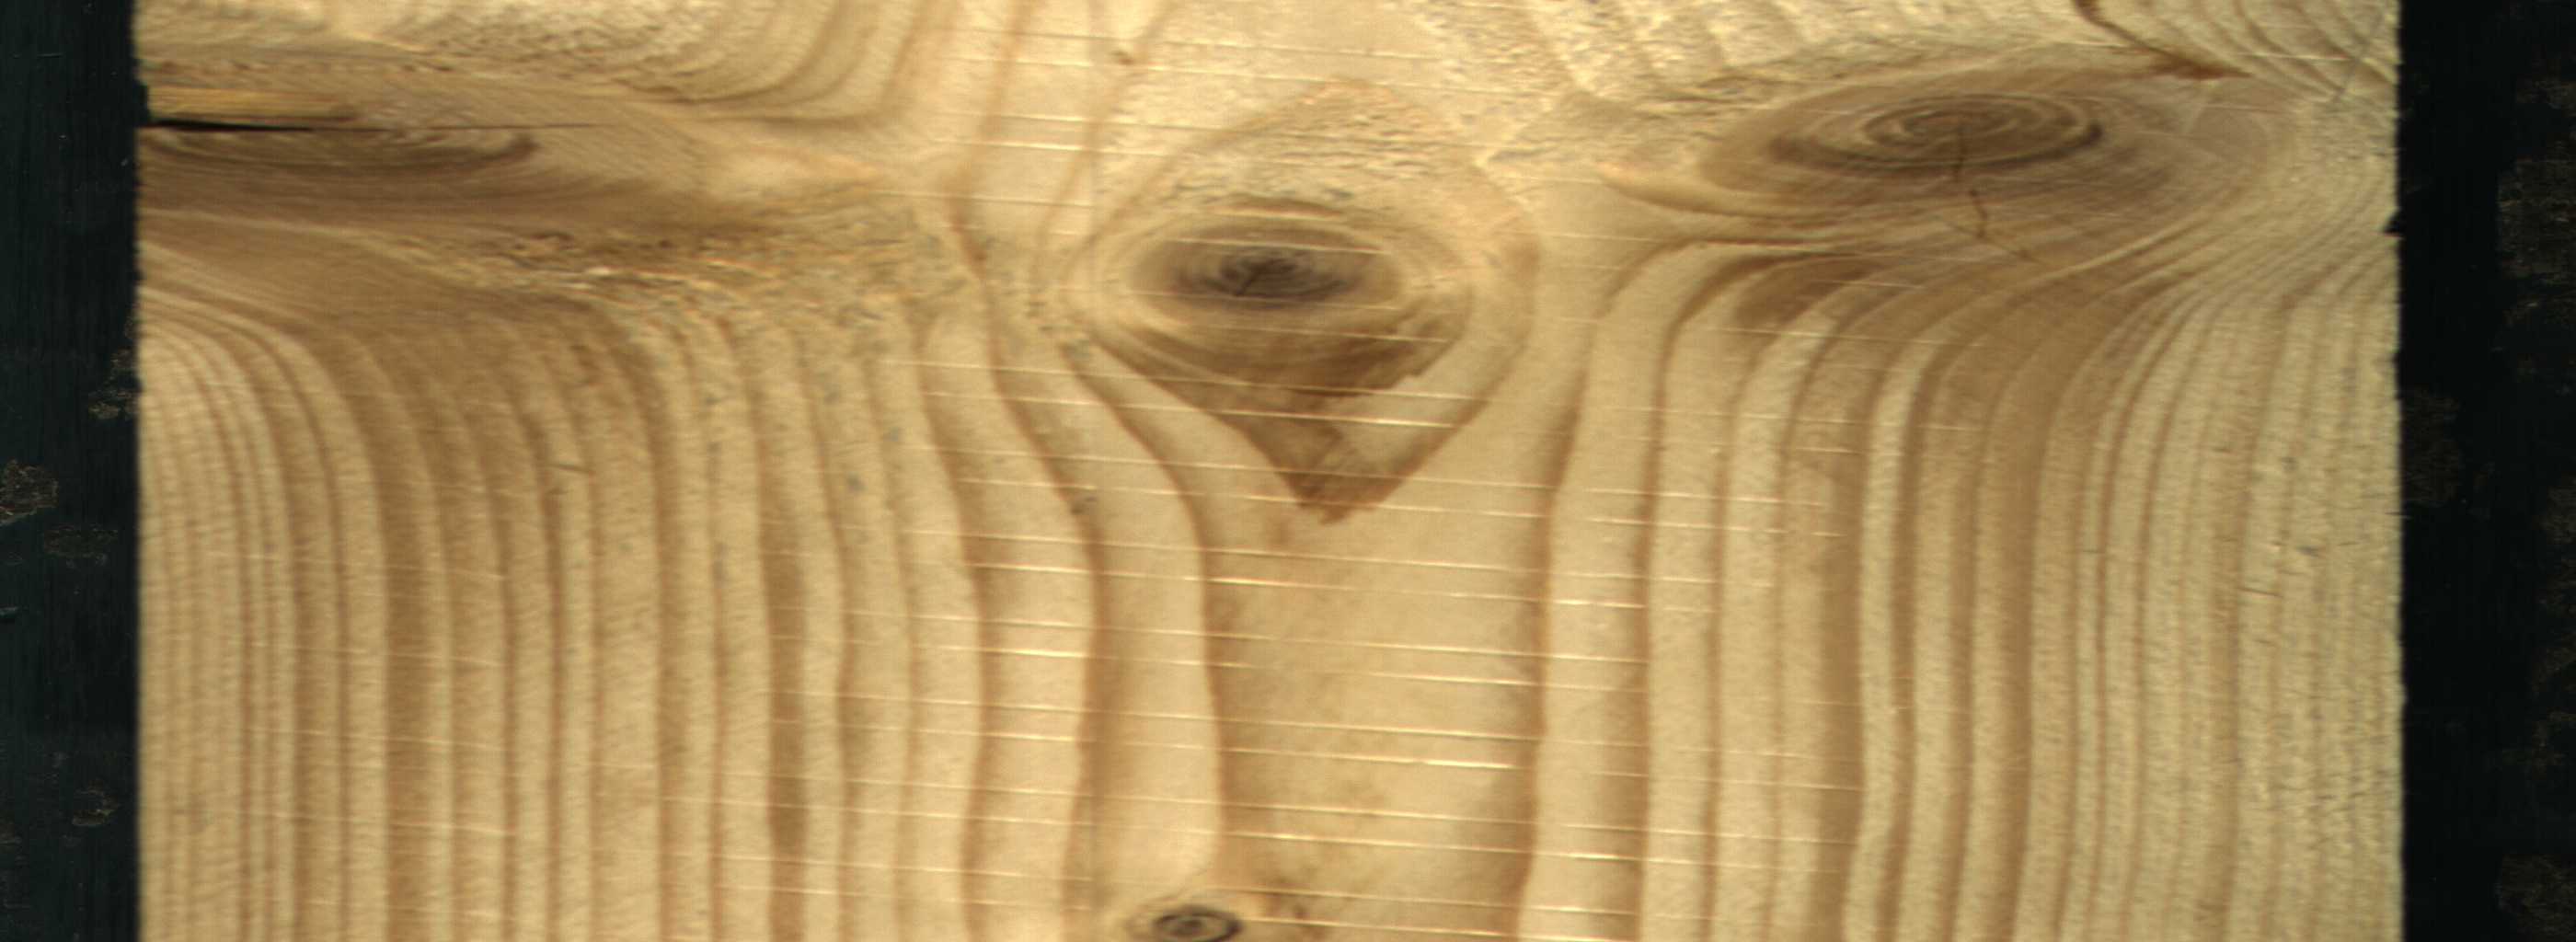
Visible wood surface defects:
knot_with_crack
Live_Knot
Live_Knot
Live_Knot